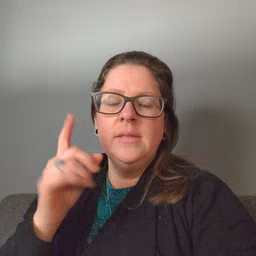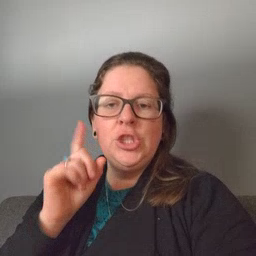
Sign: hear